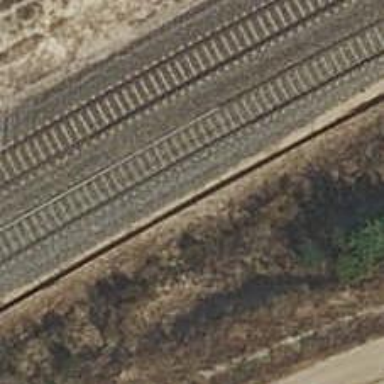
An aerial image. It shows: Railway track with contact line for electrification.